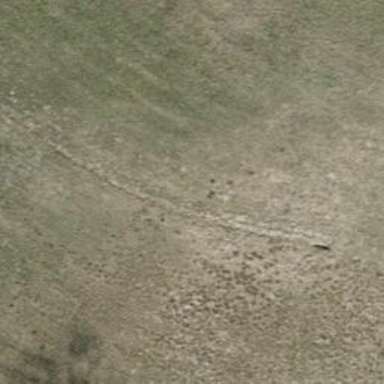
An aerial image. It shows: Ditch in the surroundings.